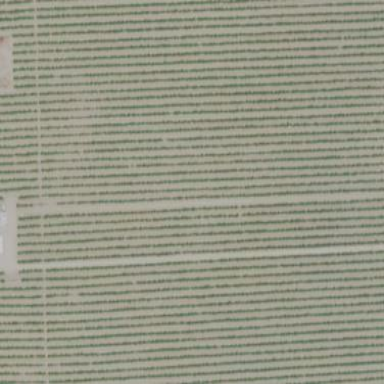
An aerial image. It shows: Vineyard with grape crops.